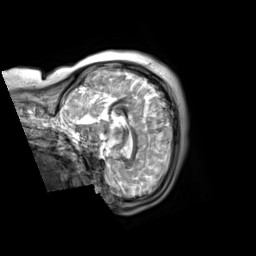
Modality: T2w
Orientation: sagittal
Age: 34
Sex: female
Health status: ill
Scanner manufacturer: siemens
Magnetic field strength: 3 T
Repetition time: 2.8 s
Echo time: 0.326 s